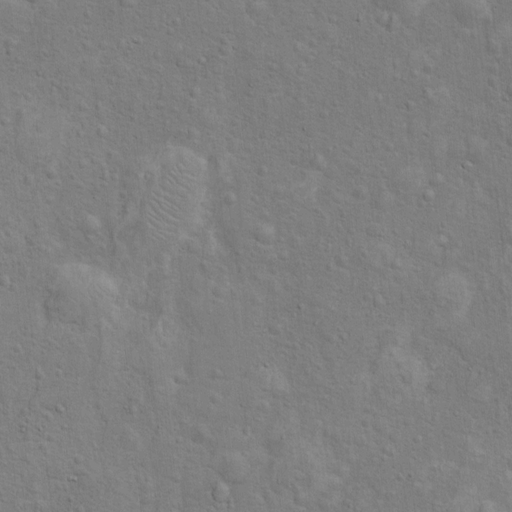
Classes present: Background